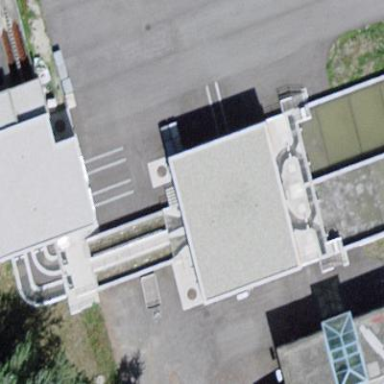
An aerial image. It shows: Wastewater plant building.